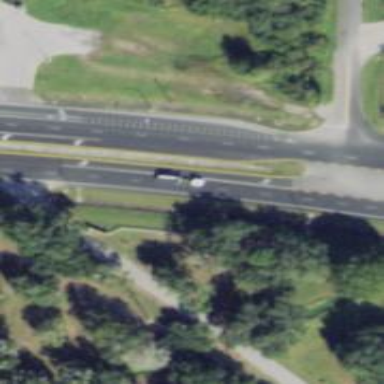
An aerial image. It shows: Asphalt trunk highway.